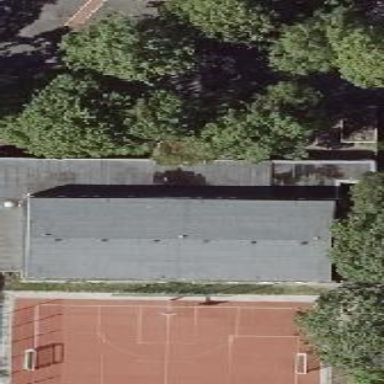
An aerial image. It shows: Part of building.